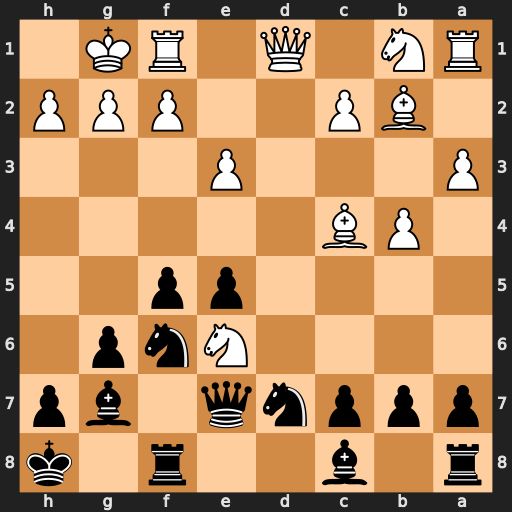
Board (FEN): r1b2r1k/pppnq1bp/4Nnp1/4pp2/1PB5/P3P3/1BP2PPP/RN1Q1RK1
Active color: b
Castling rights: -
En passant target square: -
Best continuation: Nb6 Nxf8 Nxc4 Nxg6+ hxg6